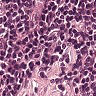
Metastatic tissue present: no